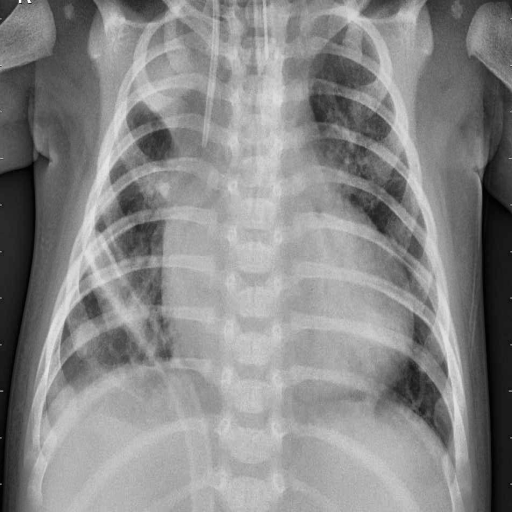
Finding: PNEUMONIA